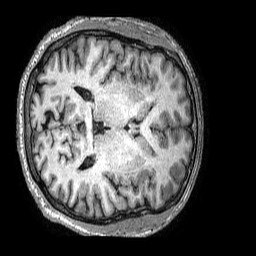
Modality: T1w
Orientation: axial
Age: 59
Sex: male
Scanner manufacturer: philips
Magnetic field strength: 3 T
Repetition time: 0.006596 s
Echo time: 0.002964 s